Interaction volume radius: 10 \u00c5
Interaction volume height: 40 \u00c5
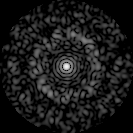
Disorder parameter: 0.828